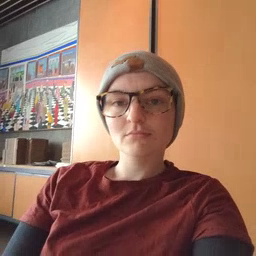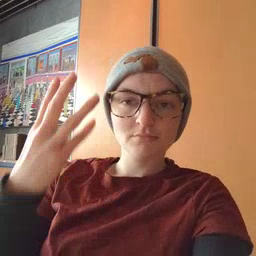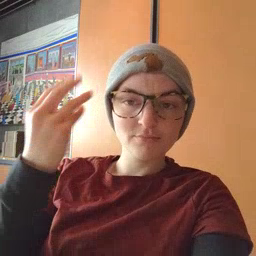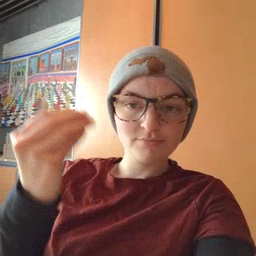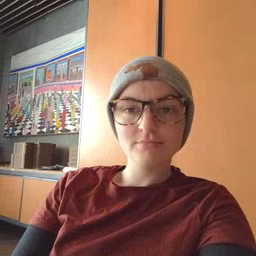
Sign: outside